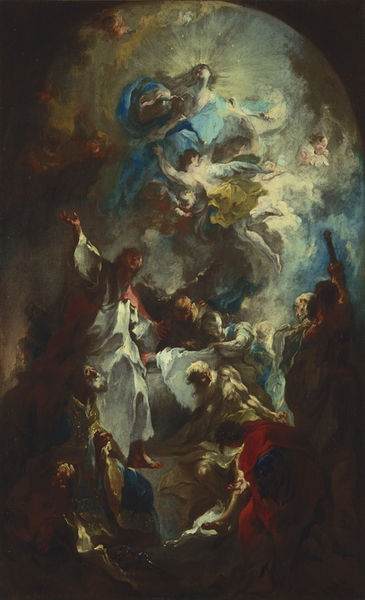
Titel: Die Himmelfahrt Mariens
Künstler: Franz Anton Maulbertsch
Standort: Karlsruhe
Institution: Staatliche Kunsthalle Karlsruhe
Schlagwörter: blau, dunkel, flügel, fuß, gemälde, gott, gruppe, hand, himmel, kopf, mann, nackt, rubens, schatten, umhang, weiß, wolken, frauen, gelb, grün, menschen, bewegung, braun, bunt, frau, geste, grau, hell, kleider, licht, männer, schwarz, szene, ölbild, rot, tuch, wolke, meschen, tanz, bart, bärte, arm, arme, barock, blass, kleidung, tod, hände, öl, erde, wind, kirche, gewand, decke, gewänder, mutter, theater, fliegen, oval, rund, engel, putte, hellblau, bogen, farben, farbe, inszenierung, figuren, rundbogen, ölgemälde, flattern, sturm, wild, muskeln, dunkelrot, leuchten, oben, blut, glaube, religion, strahlen, schweben, barfuß, jungfrau, sterne, beten, entwurf, altar, heiligenschein, verschwommen, nimbus, christus, jesus, götter, leiden, dramatisch, erscheinung, bozzetto, auffahrt, himel, heilige, deckengemälde, fresko, anbeten, erleuchtung, symbolik, jünger, heilig, maria, madonna, glauben, mutter gottes, strahlend, welt, putti, el greco, theatralisch, drama, sakral, fresco, auferstehung, aufstieg, altarbild, himmelfahrt, zepter, gottesmutter, nach oben, apotheose, dreifaltigkeit, cyan, freske, heiligenschien, apostel, strahlenkranz, gewaltig, godl, straheln, schöpfung, aufbrausend, strahle, transzendenz, unsere liebe frau, heilige maria, engelk, relierf, auffahren, himmelfahrt mariens, dinkel, madonna mit dem kind, aufersteheung, hallblau, himmelfahrt jesu, himmelbalu, hoffnungg, trival, himmelzelt, irische, gottesgebärerin, maria von nazaret, #arme, lichtblau, engel farben kleider wolken frfauen